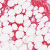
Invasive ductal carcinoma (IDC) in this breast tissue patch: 0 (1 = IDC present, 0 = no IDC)